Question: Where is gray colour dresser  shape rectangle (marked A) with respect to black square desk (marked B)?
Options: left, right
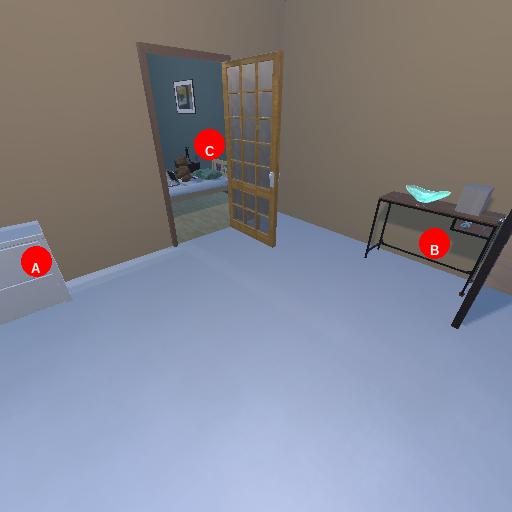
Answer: left